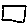
Label: square